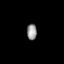
Tissue: prostate
Cell type: T cells
Senescence score: 0.337
Nuclear area (px): 155
Mean DAPI intensity: 150.387